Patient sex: F
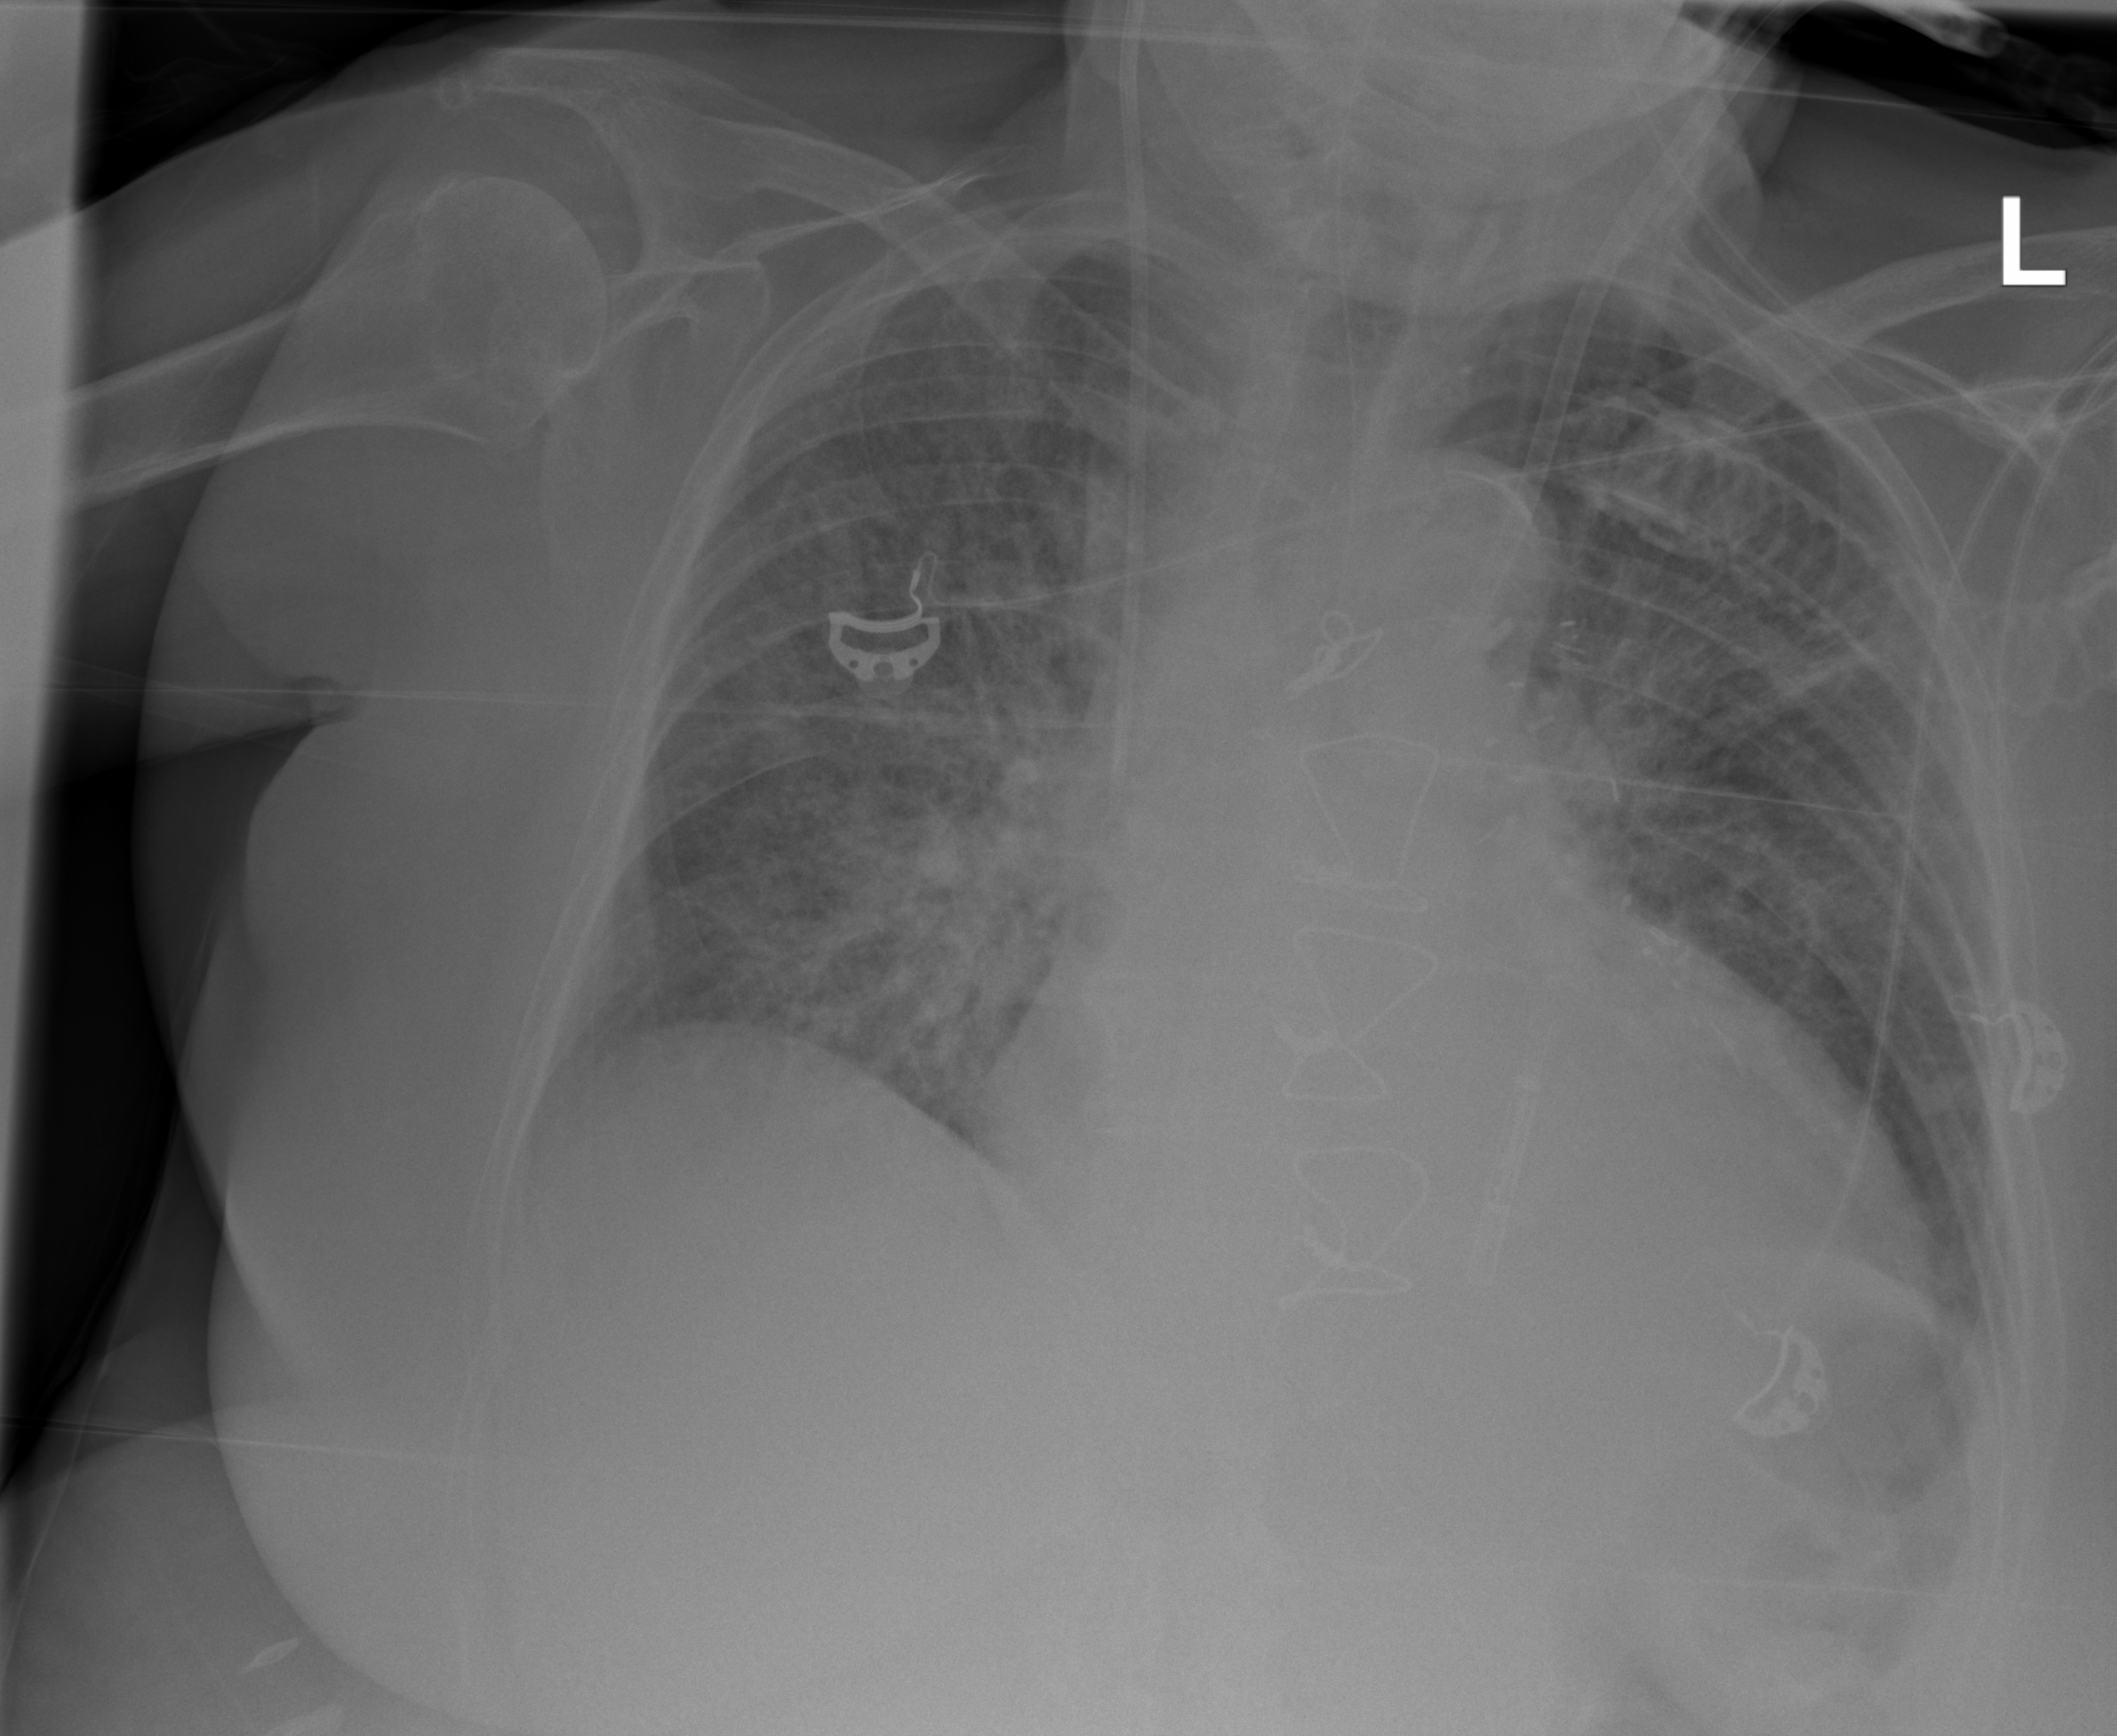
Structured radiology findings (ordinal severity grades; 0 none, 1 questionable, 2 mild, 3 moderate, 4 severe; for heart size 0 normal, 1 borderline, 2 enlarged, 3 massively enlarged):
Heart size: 2
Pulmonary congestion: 3
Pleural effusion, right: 0
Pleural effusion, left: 0
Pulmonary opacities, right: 3
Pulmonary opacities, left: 2
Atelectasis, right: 2
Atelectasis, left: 2